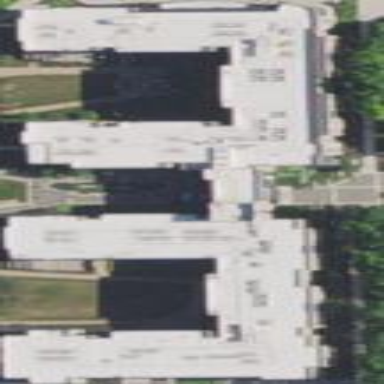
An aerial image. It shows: University building.